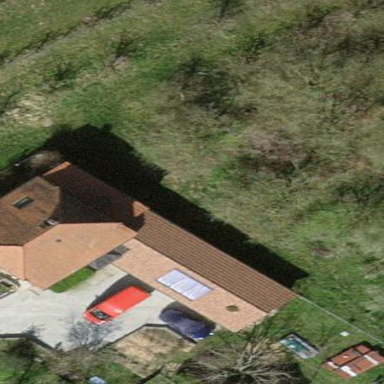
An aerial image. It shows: Detached building.